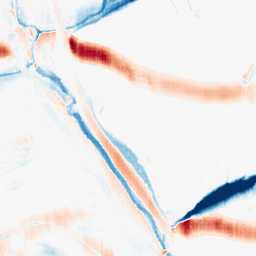
Category: morphological
Decomposition family: morphological_ellipse
Decomposition parameters: operation: average
width: 30
height: 5
Upsampling method: sinc_blackman
Upsampling parameters: scale: 8
kernel_size: 16
Upsampling scale: 8